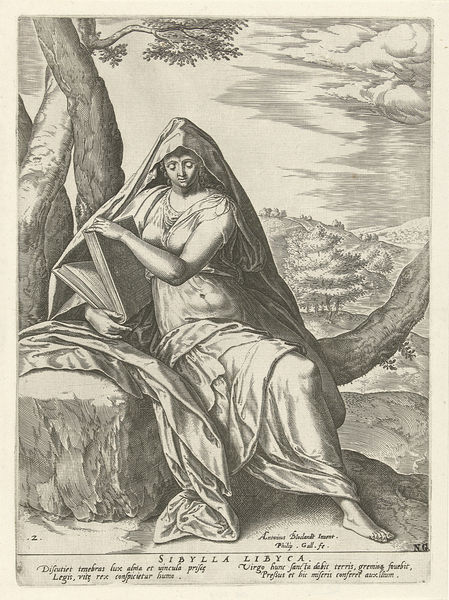
Titel: Libische Sibille
Künstler: Philips Galle
Standort: Amsterdam
Institution: Rijksmuseum
Schlagwörter: baum, berg, felsen, fuß, himmel, kopf, umhang, wolken, bäume, landschaft, sitzen, frau, grau, kleid, schwarz, skizze, weiss, zeichnung, ausblick, dame, tuch, weg, wolke, mensch, stein, trauer, ast, hügel, natur, stamm, gewand, mantel, schrift, grafik, graphik, buch, druck, druckgraphik, druckgrafik, stich, allegorie, hügeö, kupferstich, weise, kapuze, latein, himeml, sibylle, sybille, allegorei, 2, ng, sibylla, lybisch, lybische sybille, lidyca, umschlunge3n, gall, philip galle